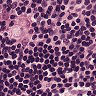
Metastatic tissue present: no